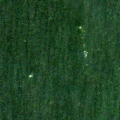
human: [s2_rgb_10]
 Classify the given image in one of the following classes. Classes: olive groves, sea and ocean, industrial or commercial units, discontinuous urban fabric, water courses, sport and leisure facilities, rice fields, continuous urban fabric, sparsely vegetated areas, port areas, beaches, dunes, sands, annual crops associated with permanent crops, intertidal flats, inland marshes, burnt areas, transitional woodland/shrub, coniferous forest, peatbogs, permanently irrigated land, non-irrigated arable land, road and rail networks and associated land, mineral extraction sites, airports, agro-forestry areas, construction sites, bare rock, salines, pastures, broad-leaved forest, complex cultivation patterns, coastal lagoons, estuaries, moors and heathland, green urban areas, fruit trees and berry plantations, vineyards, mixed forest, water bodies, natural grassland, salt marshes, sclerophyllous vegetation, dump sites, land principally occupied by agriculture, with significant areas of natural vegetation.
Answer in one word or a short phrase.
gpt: sea and ocean